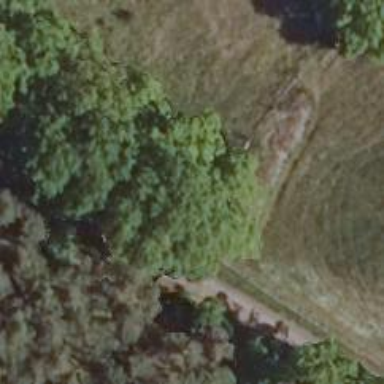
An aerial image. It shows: Row of trees in natural setting.